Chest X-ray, PA view. Patient: 58 years old, sex M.
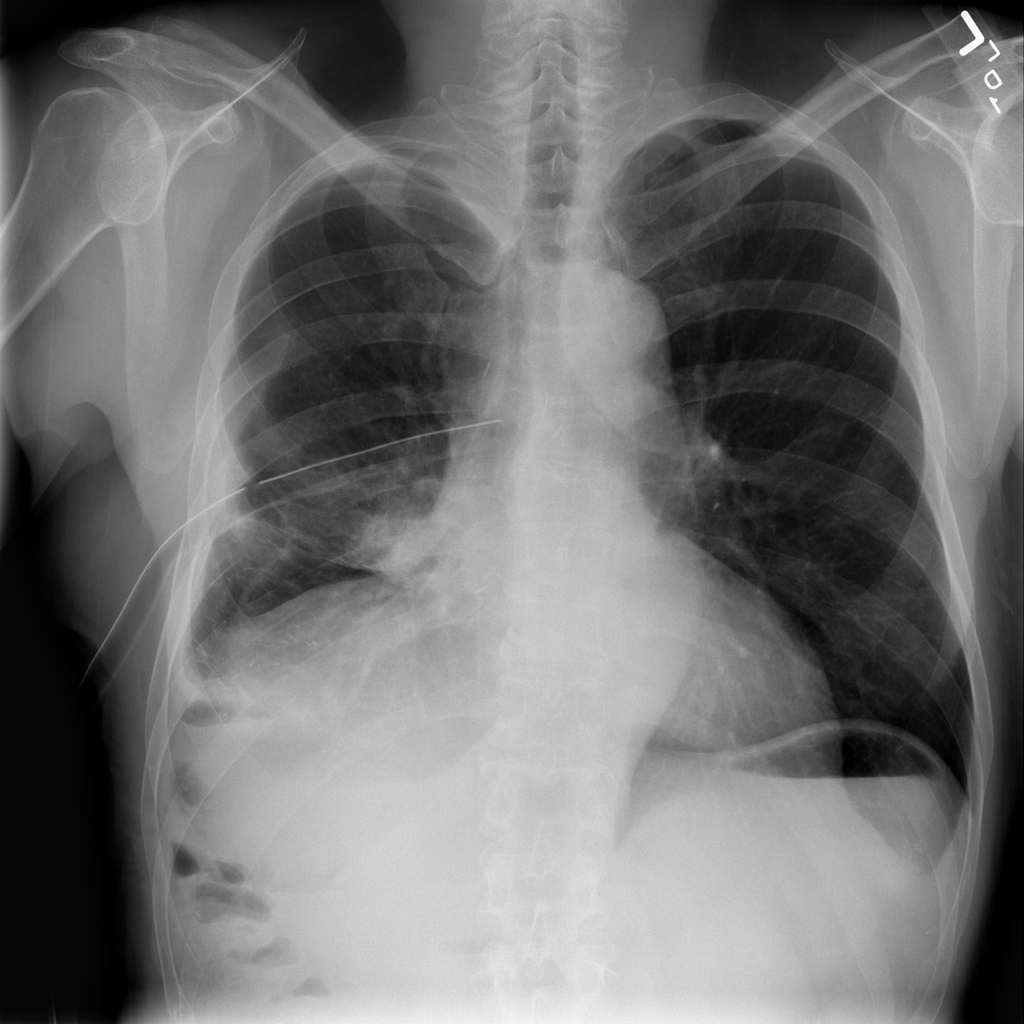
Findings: Effusion, Mass, Pleural_Thickening